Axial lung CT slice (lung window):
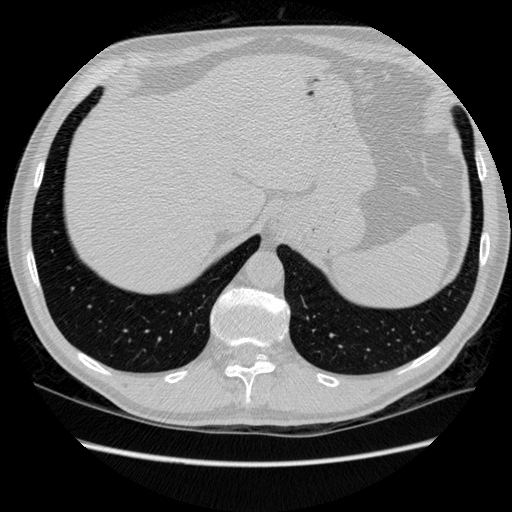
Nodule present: no